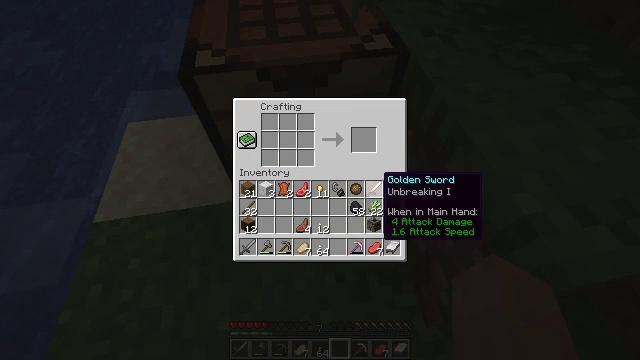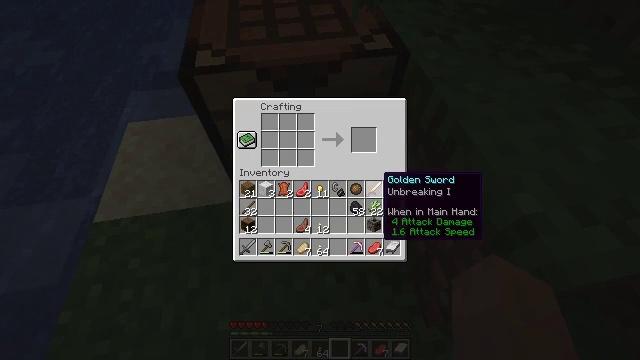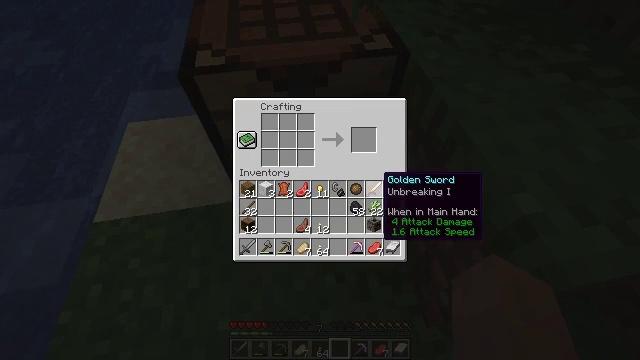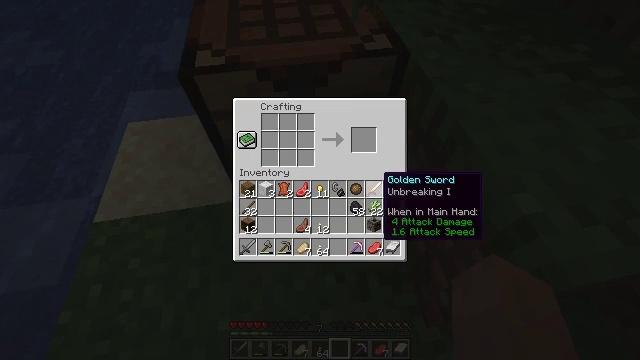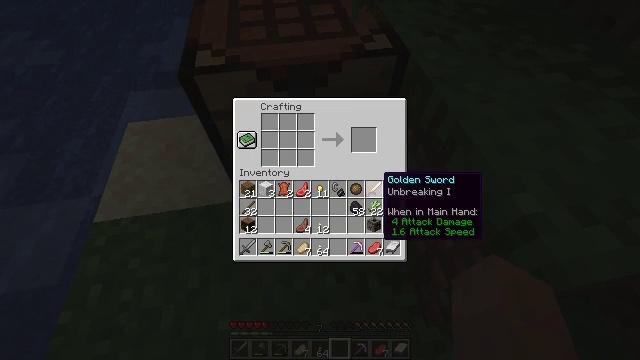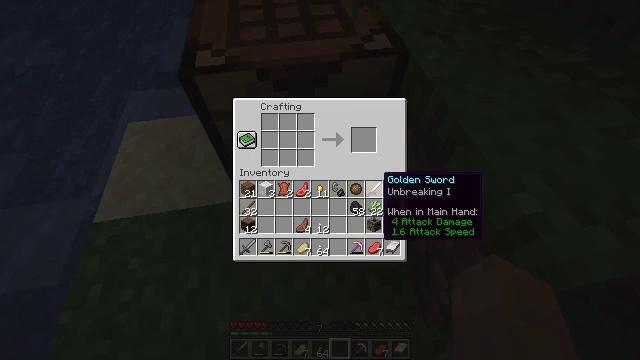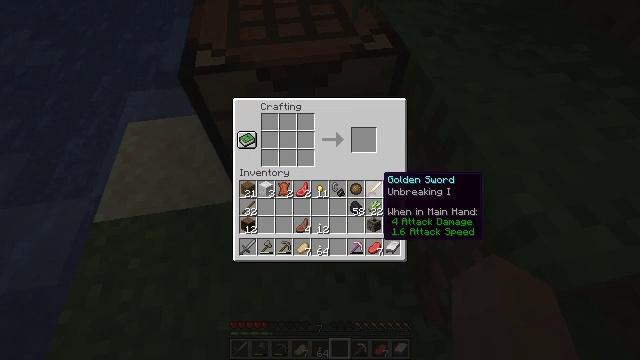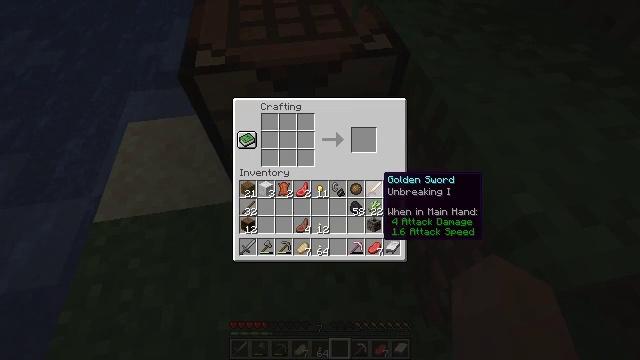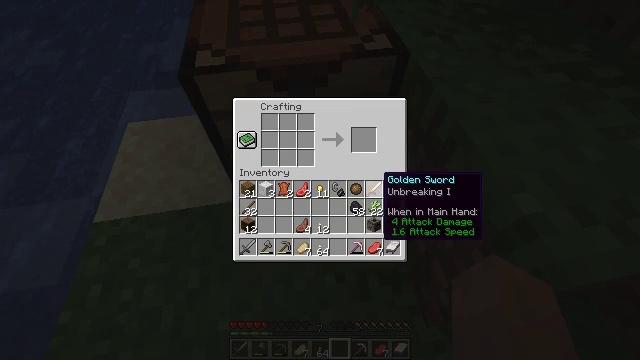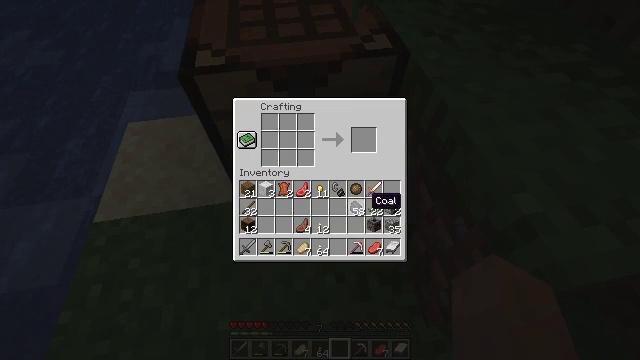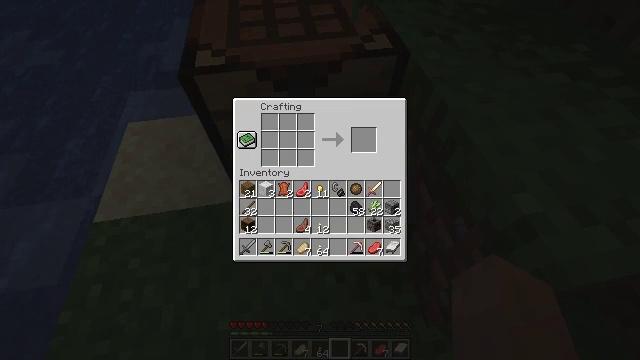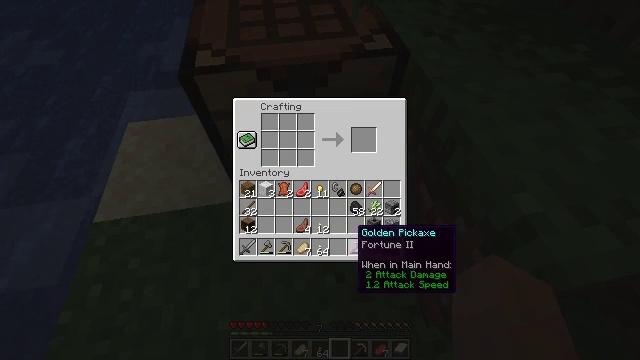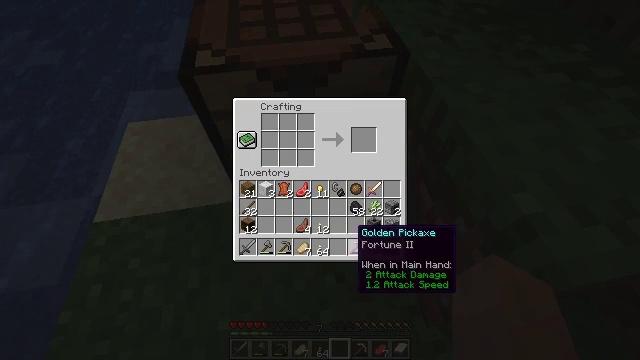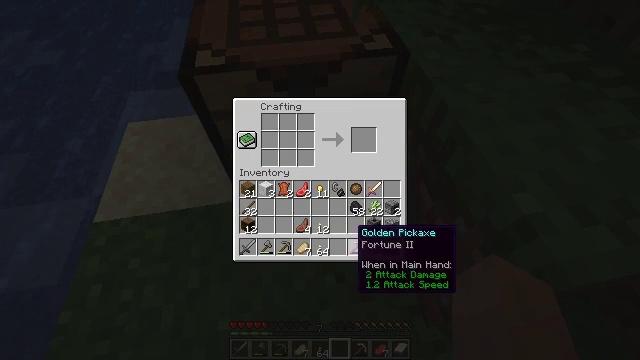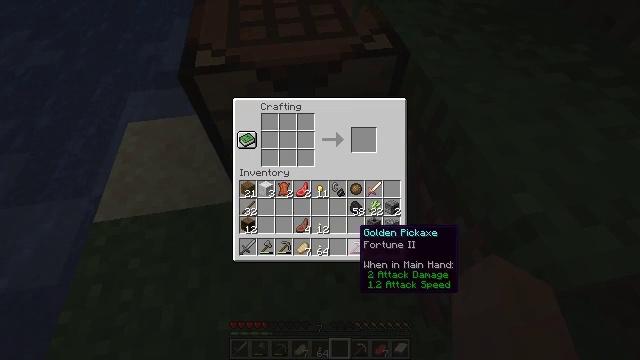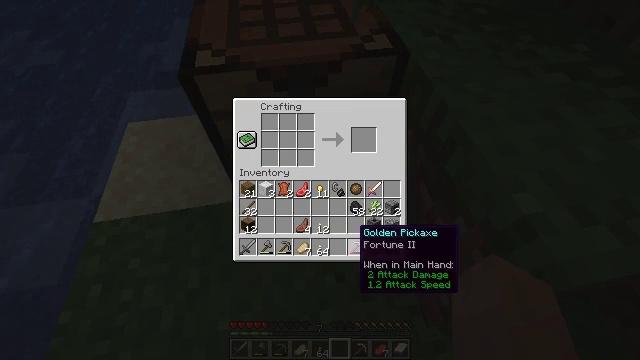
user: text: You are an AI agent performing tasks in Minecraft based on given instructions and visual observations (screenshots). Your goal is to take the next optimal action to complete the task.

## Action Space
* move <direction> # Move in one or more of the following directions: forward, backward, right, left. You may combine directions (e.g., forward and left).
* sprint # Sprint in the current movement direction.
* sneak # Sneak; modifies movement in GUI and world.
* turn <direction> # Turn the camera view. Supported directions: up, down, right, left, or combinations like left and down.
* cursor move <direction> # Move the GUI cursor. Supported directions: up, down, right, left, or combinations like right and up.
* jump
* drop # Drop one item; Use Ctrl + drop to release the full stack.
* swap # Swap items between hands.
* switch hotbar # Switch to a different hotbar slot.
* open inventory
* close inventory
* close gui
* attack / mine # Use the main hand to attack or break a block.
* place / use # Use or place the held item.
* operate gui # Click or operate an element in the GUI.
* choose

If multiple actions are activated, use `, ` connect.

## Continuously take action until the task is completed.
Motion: motion action
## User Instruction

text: Craft a spruce boat in the crafting table with spruce planks.
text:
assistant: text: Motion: no_op
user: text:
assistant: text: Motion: no_op
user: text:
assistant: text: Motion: no_op
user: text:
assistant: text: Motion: no_op
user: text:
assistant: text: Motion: no_op
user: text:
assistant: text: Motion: no_op
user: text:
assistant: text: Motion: no_op
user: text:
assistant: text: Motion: no_op
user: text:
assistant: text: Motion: cursor move left and down
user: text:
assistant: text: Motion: cursor move left and down
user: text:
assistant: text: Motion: no_op
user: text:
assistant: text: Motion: no_op
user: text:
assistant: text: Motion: no_op
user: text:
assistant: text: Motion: no_op
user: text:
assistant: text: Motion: no_op
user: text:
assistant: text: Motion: no_op
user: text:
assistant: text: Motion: no_op
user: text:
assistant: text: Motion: no_op
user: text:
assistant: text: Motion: no_op
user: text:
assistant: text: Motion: no_op
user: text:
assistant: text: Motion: no_op
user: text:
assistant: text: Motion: no_op
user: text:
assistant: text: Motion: no_op
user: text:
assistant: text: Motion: no_op
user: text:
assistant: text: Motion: no_op
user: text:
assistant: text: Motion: no_op
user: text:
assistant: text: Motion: cursor move right and up
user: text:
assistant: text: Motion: cursor move up
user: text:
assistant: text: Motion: cursor move left and up
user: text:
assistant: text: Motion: cursor move left and up